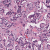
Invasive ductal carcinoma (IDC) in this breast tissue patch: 1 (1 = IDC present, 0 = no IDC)